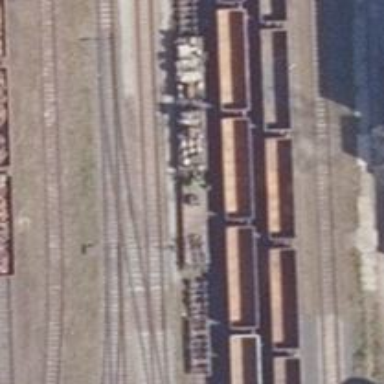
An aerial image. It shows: Rail spur service.